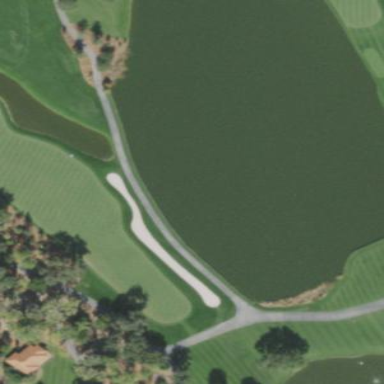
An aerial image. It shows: Golf bunker filled with natural sand.